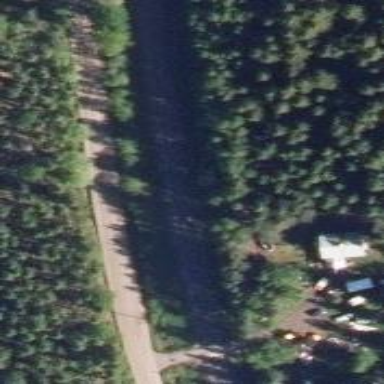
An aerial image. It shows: Railway track classified as B1.